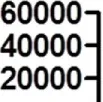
Toll-like receptor (TLR) testing of patient fibroblasts. SV40 transformed fibroblasts of the patient, and a healthy control were stimulated as indicated and IL6 production measured. PAM2 is a synthetic TLR2 agonist. PAM3 is a synthetic TLR1/2 agonist. A t-test was used to compare each agonist response of the patient versus a control (*<0.05, **<0.01).
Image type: pathology (immunostaining)